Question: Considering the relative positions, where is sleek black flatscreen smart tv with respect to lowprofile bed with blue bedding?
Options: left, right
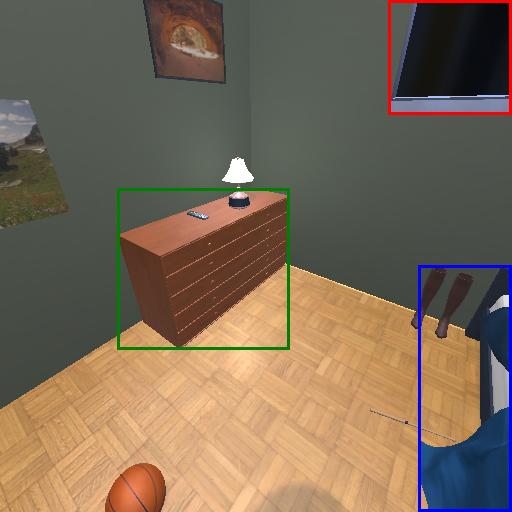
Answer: left